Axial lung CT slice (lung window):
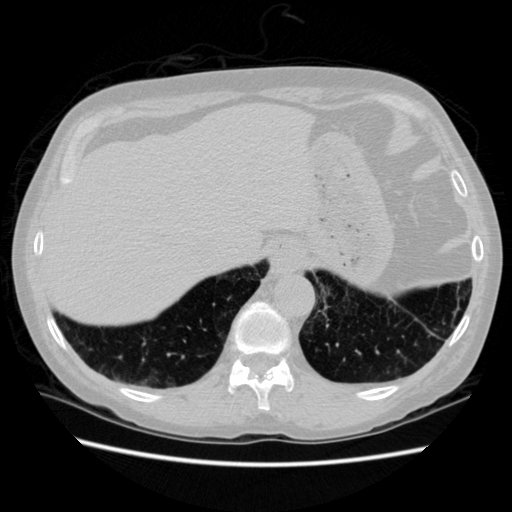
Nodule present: no